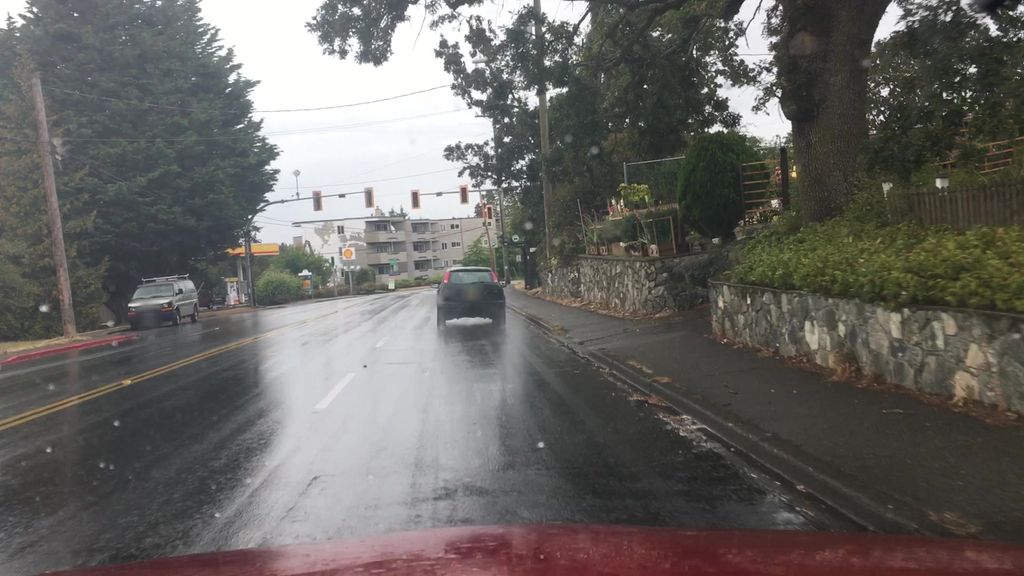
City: victoria